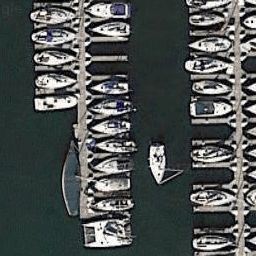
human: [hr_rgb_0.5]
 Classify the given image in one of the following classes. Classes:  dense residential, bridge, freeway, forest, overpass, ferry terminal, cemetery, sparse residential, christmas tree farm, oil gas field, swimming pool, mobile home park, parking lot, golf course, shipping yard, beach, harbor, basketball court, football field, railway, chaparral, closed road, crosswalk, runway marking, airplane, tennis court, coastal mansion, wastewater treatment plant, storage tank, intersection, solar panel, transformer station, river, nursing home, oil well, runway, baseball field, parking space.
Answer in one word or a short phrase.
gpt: harbor